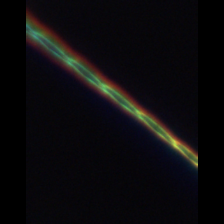
Taxon: Psuedo-nitzschia
Group: Diatoms